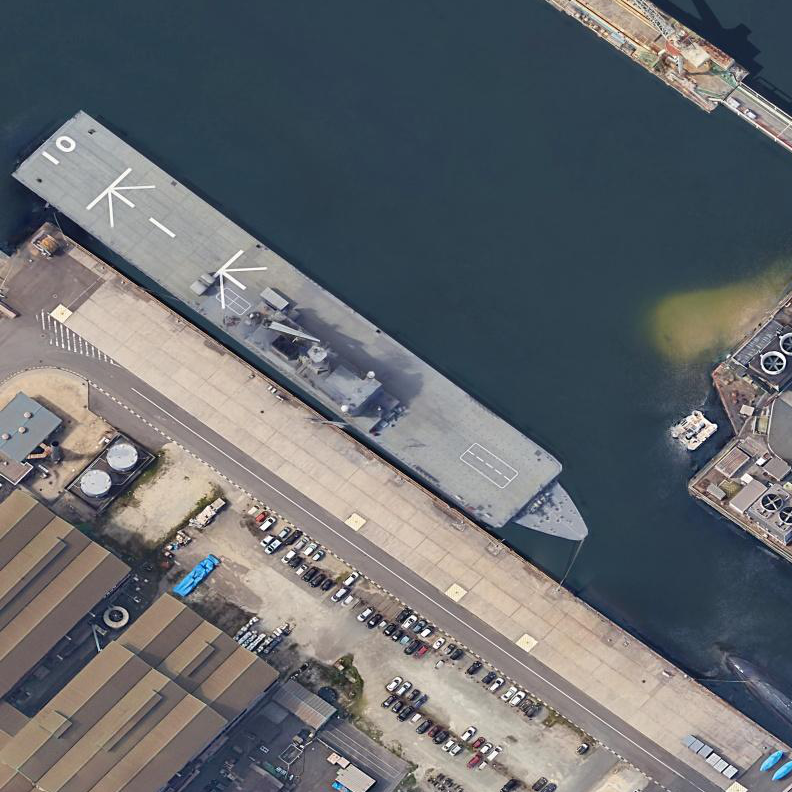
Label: Osumi-class_landing_ship